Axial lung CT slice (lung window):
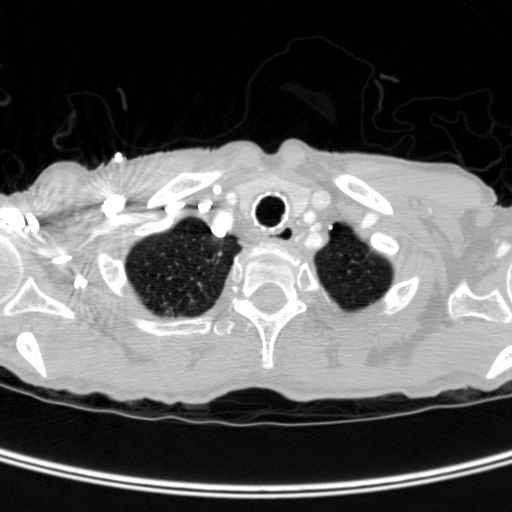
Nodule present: no